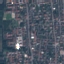
Label: Residential